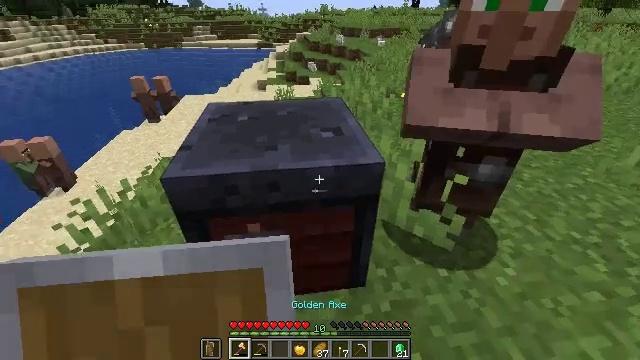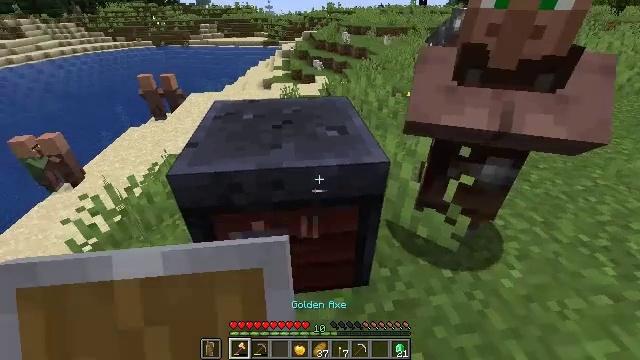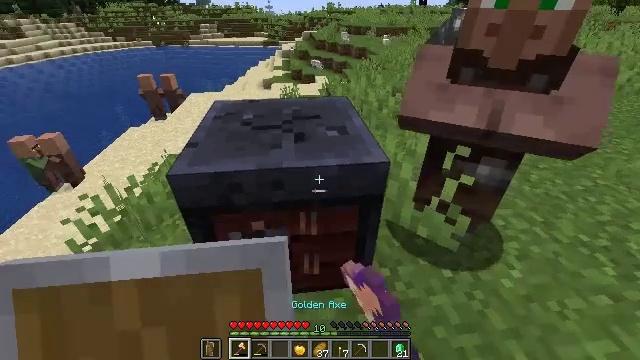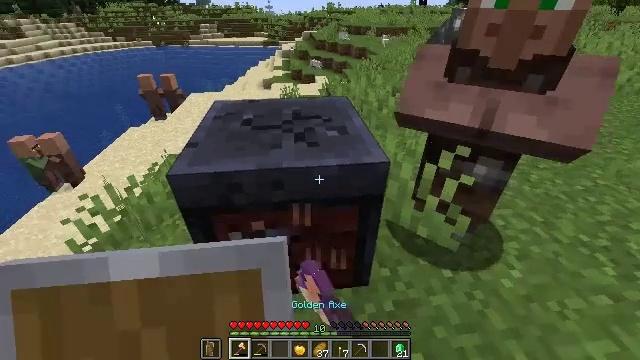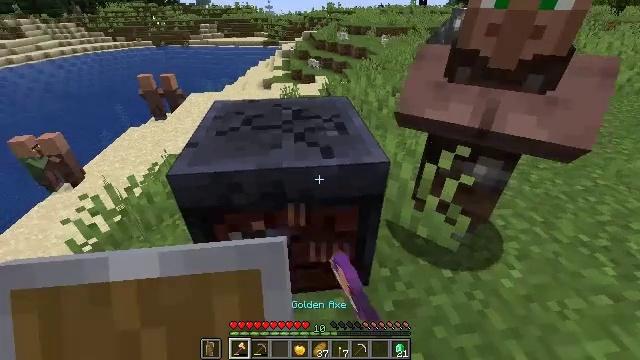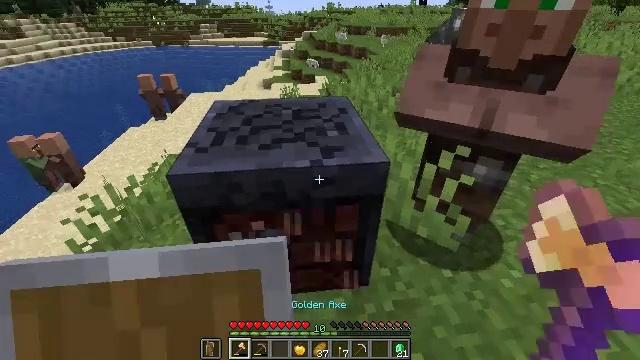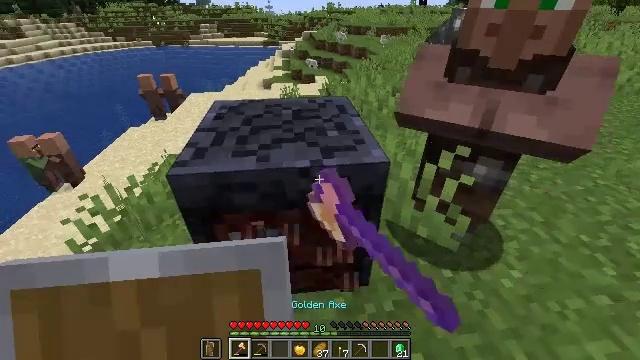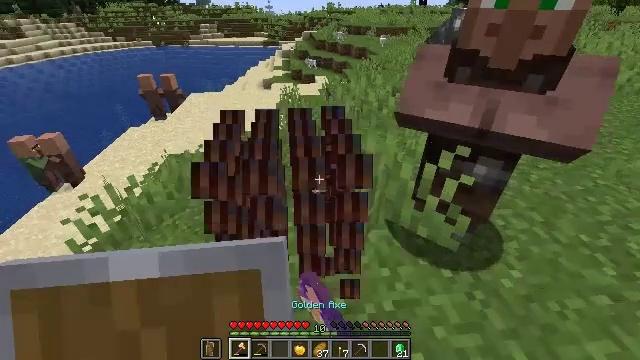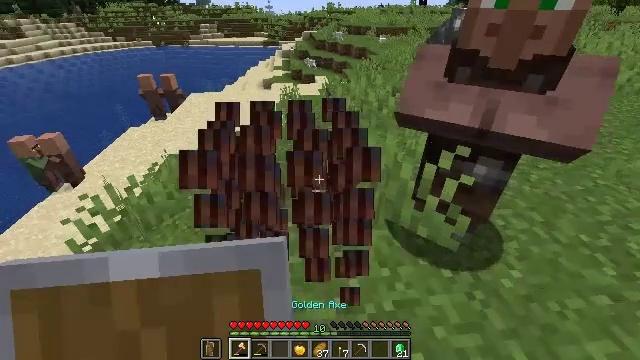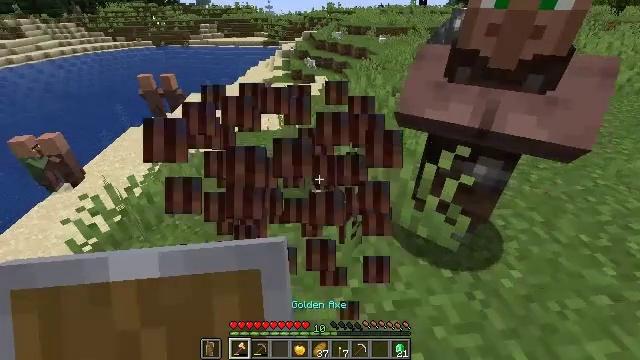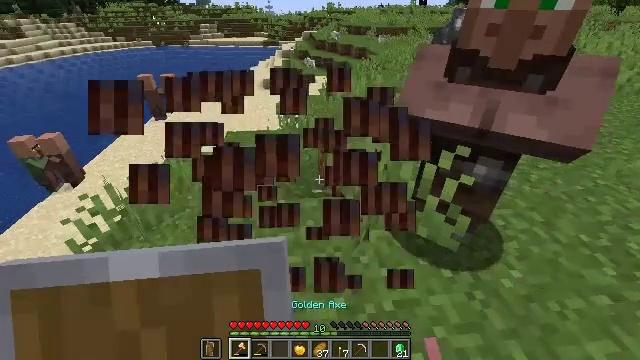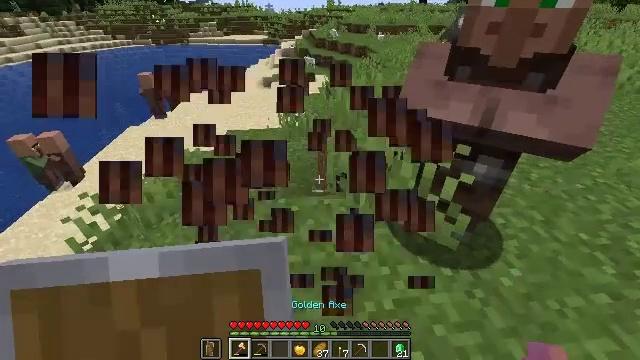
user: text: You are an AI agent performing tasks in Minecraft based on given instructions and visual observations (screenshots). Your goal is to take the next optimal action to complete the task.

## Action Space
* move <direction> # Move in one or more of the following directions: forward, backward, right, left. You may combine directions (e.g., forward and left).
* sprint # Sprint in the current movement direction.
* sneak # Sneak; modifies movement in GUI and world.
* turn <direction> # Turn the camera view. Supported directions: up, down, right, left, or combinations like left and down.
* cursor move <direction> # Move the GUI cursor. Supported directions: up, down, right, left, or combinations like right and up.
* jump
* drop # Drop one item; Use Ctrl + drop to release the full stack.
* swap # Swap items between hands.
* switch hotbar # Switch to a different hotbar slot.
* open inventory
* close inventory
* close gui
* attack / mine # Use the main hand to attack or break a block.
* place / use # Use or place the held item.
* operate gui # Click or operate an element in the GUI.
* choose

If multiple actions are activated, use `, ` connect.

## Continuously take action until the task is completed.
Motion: motion action
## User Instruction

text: Retrieve the smithing table you placed.
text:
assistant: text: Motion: turn left, attack / mine
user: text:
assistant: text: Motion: attack / mine
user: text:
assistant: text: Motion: attack / mine
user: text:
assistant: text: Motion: attack / mine
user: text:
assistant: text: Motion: attack / mine
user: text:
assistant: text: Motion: attack / mine
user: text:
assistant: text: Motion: attack / mine
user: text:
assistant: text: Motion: attack / mine
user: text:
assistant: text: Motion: attack / mine
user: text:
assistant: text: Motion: attack / mine
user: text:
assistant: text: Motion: attack / mine
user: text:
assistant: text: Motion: attack / mine